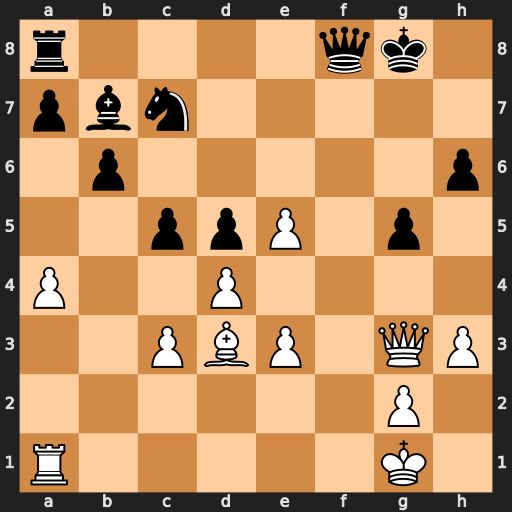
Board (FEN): r4qk1/pbn5/1p5p/2ppP1p1/P2P4/2PBP1QP/6P1/R5K1
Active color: w
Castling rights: -
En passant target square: -
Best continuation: Rf1 Qg7 Rf6